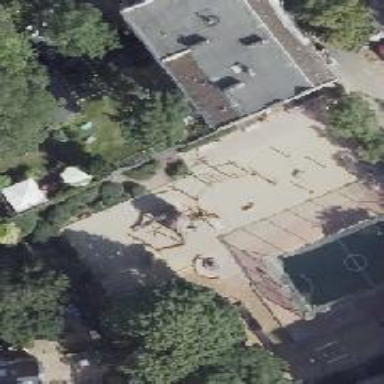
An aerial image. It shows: Playground with climbing equipment.